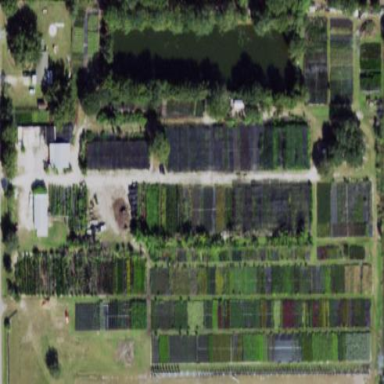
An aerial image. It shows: Plant nursery cultivating trees.